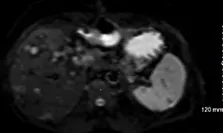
Radiological (MRI Diffusion) to CAPTEM and pasireotide. December 2020, after 6 cycles of CAPTEM.
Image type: radiology (mri)